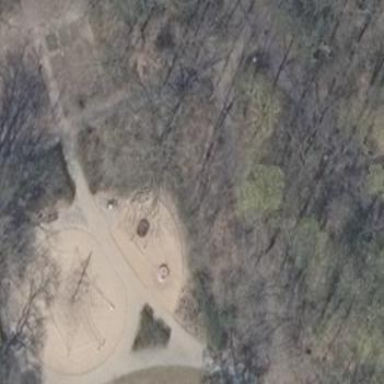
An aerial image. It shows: Sandpit playground with natural sand.